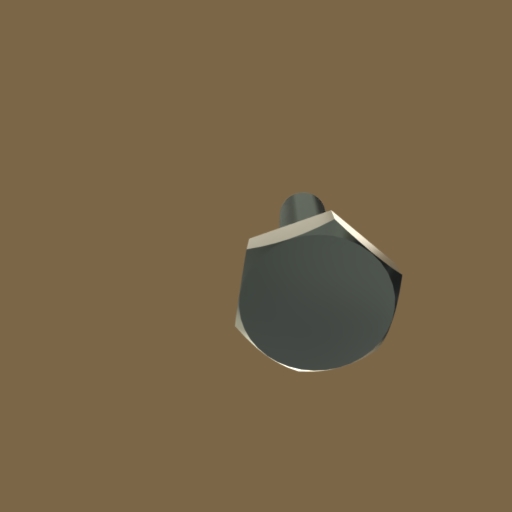
Label: bolt